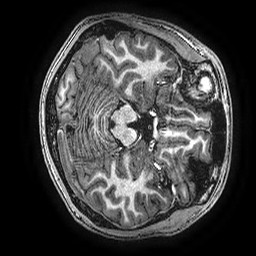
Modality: T1w
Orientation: axial
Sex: male
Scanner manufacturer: ge
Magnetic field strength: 3 T
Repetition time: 0.00766 s
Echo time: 0.003476 s